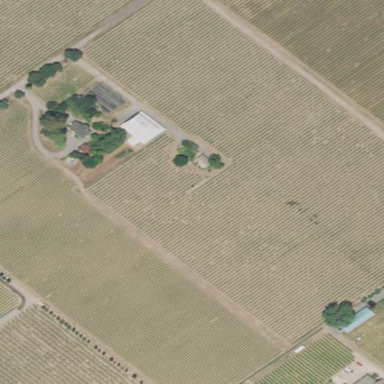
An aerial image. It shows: Vineyard growing grapes.